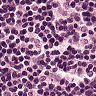
Metastatic tissue present: no